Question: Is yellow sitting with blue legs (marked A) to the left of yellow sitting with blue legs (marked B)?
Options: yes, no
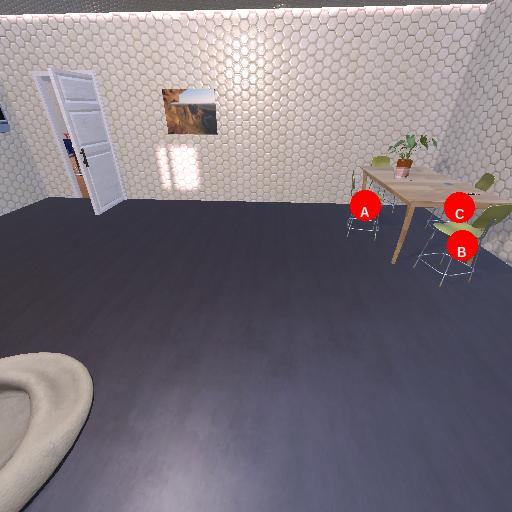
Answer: yes